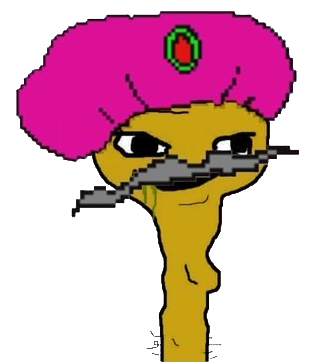
Label: 5_Brainlet